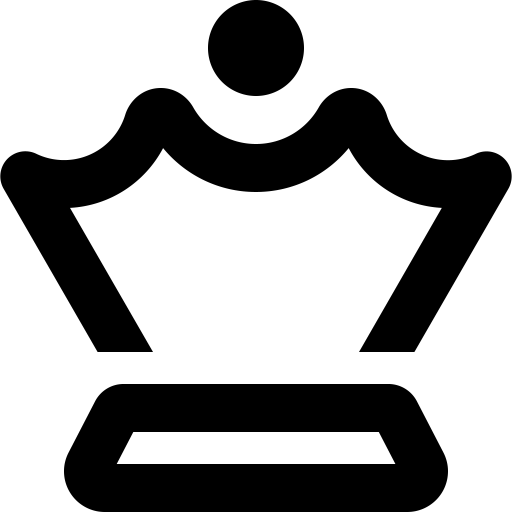
Tags: icon, FontAwesome, fa-icon, outline, chess, queen